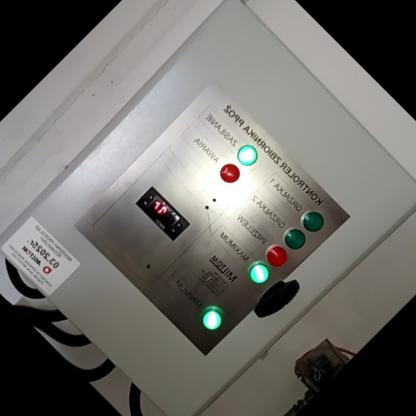
Klasa: inne